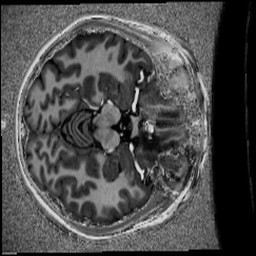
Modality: UNIT1
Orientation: axial
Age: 20
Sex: female
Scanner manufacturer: siemens
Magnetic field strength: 6.98 T
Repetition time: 6 s
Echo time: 0.00283 s